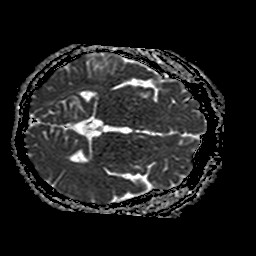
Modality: ADC
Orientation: axial
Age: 44
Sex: male
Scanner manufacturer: philips
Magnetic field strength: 1.5 T
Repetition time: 3.689 s
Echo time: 0.09411 s